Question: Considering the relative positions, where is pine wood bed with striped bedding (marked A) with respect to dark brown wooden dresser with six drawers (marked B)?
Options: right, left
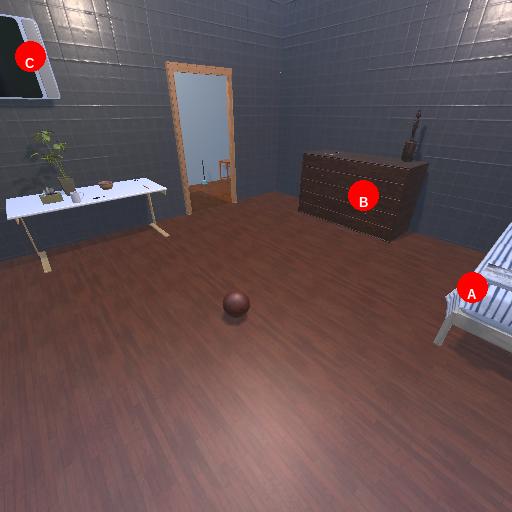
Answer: right